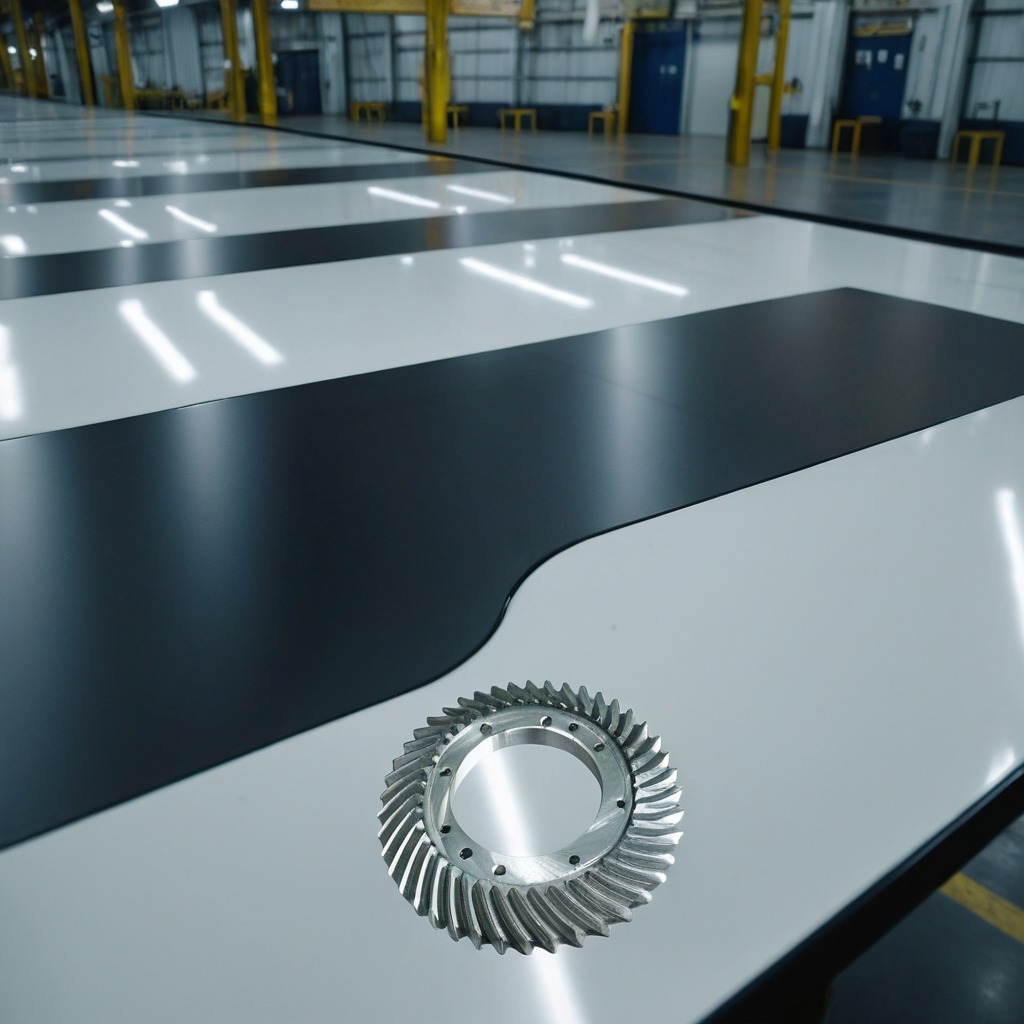
A steel gear with teeth is lying on a table in a ship maintenance bay.